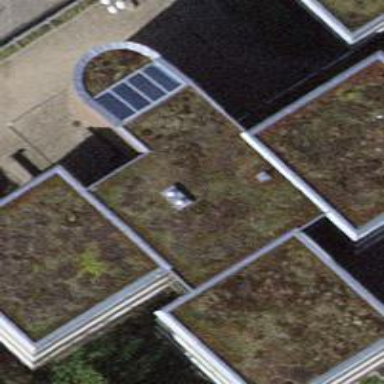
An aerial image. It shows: Red school building.